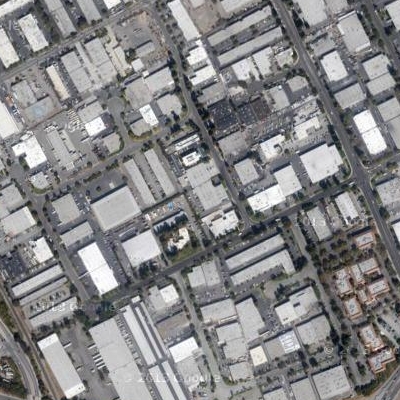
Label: cIndustry